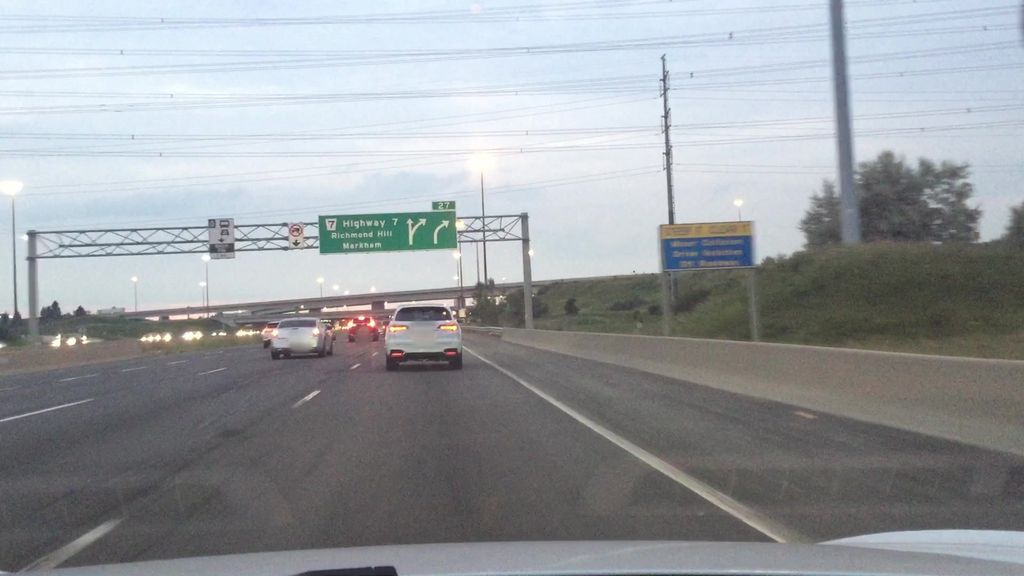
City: toronto